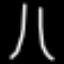
Label: The Eiffel Tower